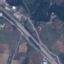
Land use / land cover: Highway